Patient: sex F, age 39
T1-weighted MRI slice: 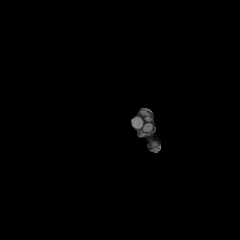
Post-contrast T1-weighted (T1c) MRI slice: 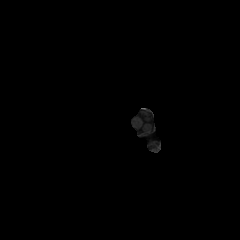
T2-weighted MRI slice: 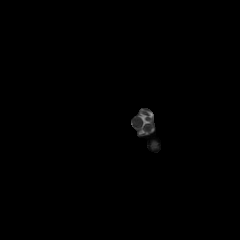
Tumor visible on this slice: no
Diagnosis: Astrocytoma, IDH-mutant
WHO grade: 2